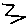
Label: zigzag